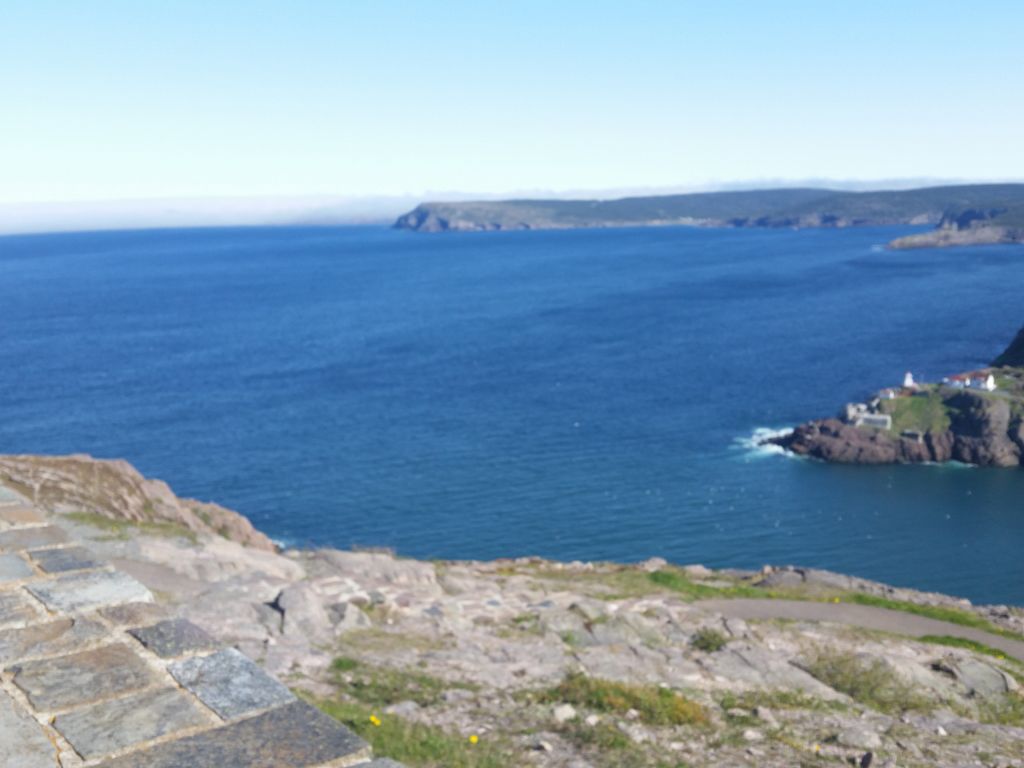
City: st_johns